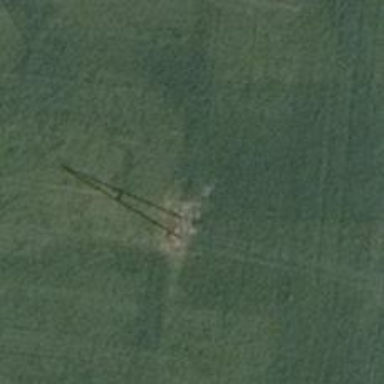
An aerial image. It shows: Power pole.